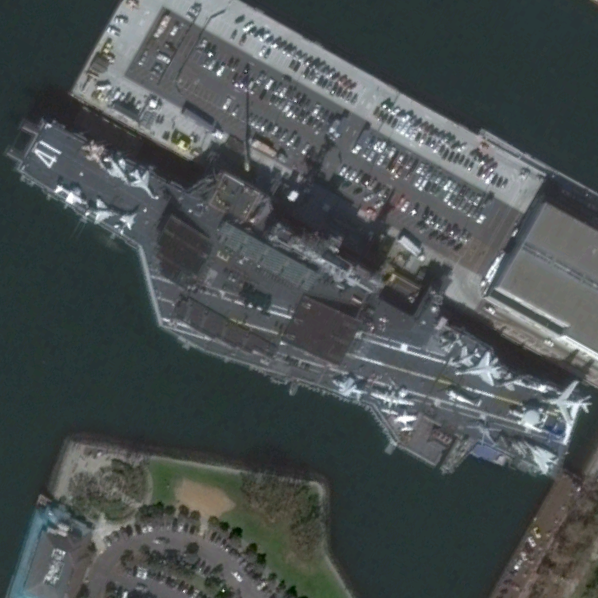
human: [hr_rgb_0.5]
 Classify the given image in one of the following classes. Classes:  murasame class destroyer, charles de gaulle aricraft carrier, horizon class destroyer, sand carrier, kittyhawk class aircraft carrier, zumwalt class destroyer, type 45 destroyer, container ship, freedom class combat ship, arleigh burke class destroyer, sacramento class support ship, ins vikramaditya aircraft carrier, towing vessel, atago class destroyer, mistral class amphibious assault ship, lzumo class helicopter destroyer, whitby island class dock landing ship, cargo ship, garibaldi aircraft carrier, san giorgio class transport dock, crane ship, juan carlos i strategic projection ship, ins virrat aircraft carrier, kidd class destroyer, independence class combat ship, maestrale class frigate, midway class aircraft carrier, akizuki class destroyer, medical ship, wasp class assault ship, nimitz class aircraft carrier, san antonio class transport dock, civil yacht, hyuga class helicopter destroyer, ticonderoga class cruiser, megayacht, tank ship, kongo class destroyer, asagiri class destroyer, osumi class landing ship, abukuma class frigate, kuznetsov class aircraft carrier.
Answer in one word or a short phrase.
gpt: Midway class aircraft carrier